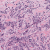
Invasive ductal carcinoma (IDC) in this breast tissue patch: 1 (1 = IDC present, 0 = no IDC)